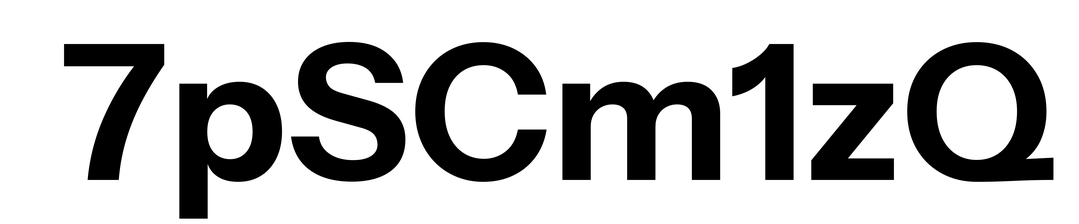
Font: InstrumentSans_Bold